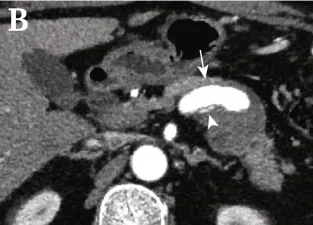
(B) The false lumen (arrow) severely oppressed the true lumen (arrow head) but re-entered it, causing no ischaemia.
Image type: radiology (ct)